Question: Is there any way to reduce the dimension of the following features from 2D coordinate (x,y) to one dimension?

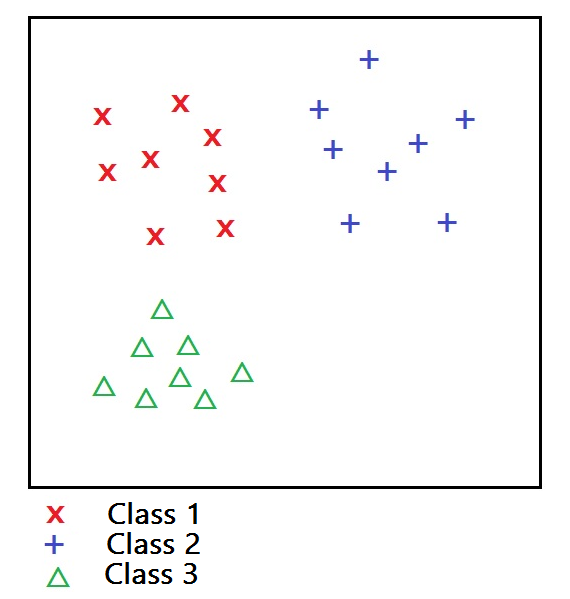
Answer: Yes. In fact, there are infinitely many ways to of the features. It's by no means clear, however, how they perform in practice.
A feature reduction usually is done via a principal component analysis (PCA) which involves a singular value decomposition. It finds the directions with highest variance -- that is, those direction in which "something is going on".
In your case, a PCA might find the black line as one of the two principal components:

The projection of your data onto this one-dimensional subspace than yields the reduced form of your data.
Already with the eye one can see that on this line the three feature sets can be separated -- I coloured the three ranges accordingly. For your example, it is even possible to completely separate the data sets. A new data point then would be classified according to the range in which its projection onto the black line lies (or, more generally, the projection onto the principal component subspace) lies.
Formally, one could obtain a division with further methods that use the PCA-reduced data as input, such as for example clustering methods or a K-nearest neighbour model.
So, yes, in case of your example it could be possible to make such a strong reduction from 2D to 1D, and, at the same time, even obtain a reasonable model.